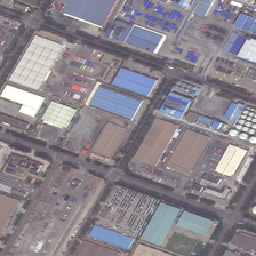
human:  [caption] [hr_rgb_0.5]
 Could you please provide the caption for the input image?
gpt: There are many industrial buildings and some green trees in the industrial area.

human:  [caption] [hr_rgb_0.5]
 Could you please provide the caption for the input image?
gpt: many fields near the industrial area near the road .

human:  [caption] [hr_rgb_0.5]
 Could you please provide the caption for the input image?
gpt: Many industrial buildings and some green trees are in the industrial area.

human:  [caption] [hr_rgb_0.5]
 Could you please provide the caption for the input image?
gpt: Industrial parks on the street are neatly arranged.

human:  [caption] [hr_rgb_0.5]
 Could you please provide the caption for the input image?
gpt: The industrial houses on the street are in good order.